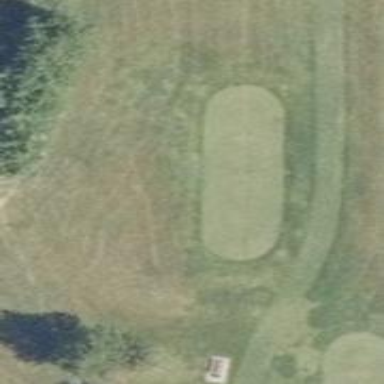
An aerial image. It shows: Golf tee.